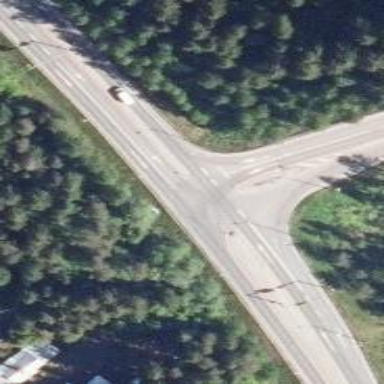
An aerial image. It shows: Trunk link highway.